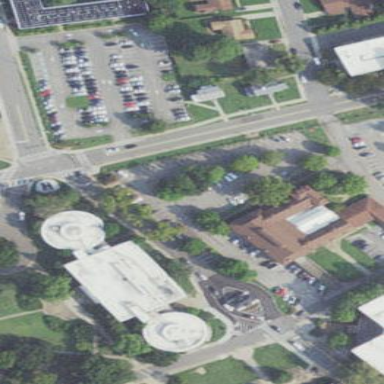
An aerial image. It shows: University building.